Question: In Blend I created a Path that looks like a Speech Bubble. I would like to use this path as a style or template for a TextBox or TextBlock (I don't care which as this will always be used for read-only text). How would I apply the path to a TextBox or TextBlock to create my own style or template?
The Path XAML:
'''
<Path Data="M27.499998,2.5 L218,2.5 C231.80711,2.<PHONE> 243,13.692882 243,27.500002 L243,114.5 C243,128.30711 231.80711,139.5 218,139.5 L176.86046,139.5 176.77534,140.60143 C173.04614,179.27731 126.53165,183.52524 126.53165,183.52524 143.526,165.98947 145.27682,147.30386 145.22961,139.96802 L145.222,139.5 27.499998,139.5 C13.692882,139.5 2.5,128.30711 2.5,114.5 L2.5,27.500002 C2.5,13.692882 13.692882,2.<PHONE> 27.499998,2.5 z"
Fill="#FF5E9E5B"
HorizontalAlignment="Left"
Height="186.025"
Stretch="Fill"
Stroke="Black"
StrokeThickness="5"
VerticalAlignment="Top"
Width="245.5" />
'''
(thanks to Chris W. answer)
In case someone comes across this, here is how I implemented the solution to create a textbox speech bubble that auto sizes to the content.
In StylesDictionary.xaml:
'''
<Style x:Key="SpeechBubbleTextBoxStyle" TargetType="{x:Type ContentControl}">
<Setter Property="IsTabStop" Value="False" />
<Setter Property="HorizontalContentAlignment" Value="Left" />
<Setter Property="VerticalContentAlignment" Value="Top" />
<Setter Property="Margin" Value="10" />
<!-- Add additional Setters Here -->
<Setter Property="Template">
<Setter.Value>
<ControlTemplate TargetType="{x:Type ContentControl}">
<Grid>
<Grid.RowDefinitions>
<RowDefinition />
<RowDefinition />
</Grid.RowDefinitions>
<TextBox Text="{TemplateBinding Content}"
VerticalAlignment="Top"
HorizontalAlignment="Stretch"
Padding="10"
TextWrapping="Wrap"
BorderBrush="Black"
BorderThickness="2"
Background="#FF5E9E5B"
Grid.Row="0">
<TextBox.Resources>
<Style TargetType="{x:Type Border}">
<Setter Property="CornerRadius" Value="15" />
<Setter Property="BorderBrush" Value="Black" />
<Setter Property="BorderThickness" Value="3" />
</Style>
</TextBox.Resources>
</TextBox>
<Path Data="M332,212.5 C332,250.00012 294.00041,254.50014 294.00041,254.50014 312.91688,228.75005 308.39508,212.54091 308.39508,212.54091"
Fill="#FF5E9E5B"
HorizontalAlignment="right"
VerticalAlignment="Top"
Height="34"
Width="43"
Margin="0,-3,50,0"
Stretch="Fill"
Stroke="Black"
StrokeThickness="2"
UseLayoutRounding="True"
Grid.Row="1"/>
</Grid>
</ControlTemplate>
</Setter.Value>
</Setter>
</Style>
'''
Then in my UserControl I call it like this:
'''
<ContentControl Style="{StaticResource SpeechBubbleTextBoxStyle}"
Content="{Binding InstructionsText}" />
'''
The result looks like this:

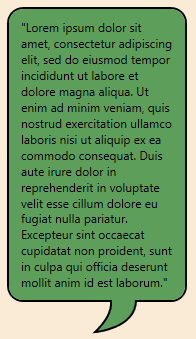
Answer: If it were me, I'd just chuck it into a template like;
'''
<Window.Resources>
<Style x:Key="ChatBubbleThingy" TargetType="{x:Type ContentControl}">
<Setter Property="IsTabStop" Value="False"/>
<Setter Property="HorizontalContentAlignment" Value="Center"/>
<Setter Property="VerticalContentAlignment" Value="Center"/>
<Setter Property="Padding" Value="10"/>
<!-- Add additional Setters Here -->
<Setter Property="Template">
<Setter.Value>
<ControlTemplate TargetType="{x:Type ContentControl}">
<Grid>
<Path Data="M27.499998,2.5 L218,2.5 C231.80711,2.<PHONE> 243,13.692882 243,27.500002 L243,114.5 C243,128.30711 231.80711,139.5 218,139.5 L176.86046,139.5 176.77534,140.60143 C173.04614,179.27731 126.53165,183.52524 126.53165,183.52524 143.526,165.98947 145.27682,147.30386 145.22961,139.96802 L145.222,139.5 27.499998,139.5 C13.692882,139.5 2.5,128.30711 2.5,114.5 L2.5,27.500002 C2.5,13.692882 13.692882,2.<PHONE> 27.499998,2.5 z"
Fill="#FF5E9E5B"
Height="186.025"
Stretch="Fill"
Stroke="Black"
StrokeThickness="5"
Width="245.5" />
<TextBlock Text="{TemplateBinding Content}"
Margin="{TemplateBinding Padding}"
VerticalAlignment="{TemplateBinding VerticalContentAlignment}"
HorizontalAlignment="{TemplateBinding HorizontalContentAlignment}"/>
</Grid>
</ControlTemplate>
</Setter.Value>
</Setter>
</Style>
</Window.Resources>
'''
Then invoke it like;
'''
<ContentControl Style="{StaticResource ChatBubbleThingy}"
Content="Blah Blah Blah Blah"/>
'''
You'd have to adjust it a bit to get it to appear exactly how you want, but you get the idea. Hope this helps, cheers.
P.S. - If you wanted to throw it in a TextBox template or something that's easy too.